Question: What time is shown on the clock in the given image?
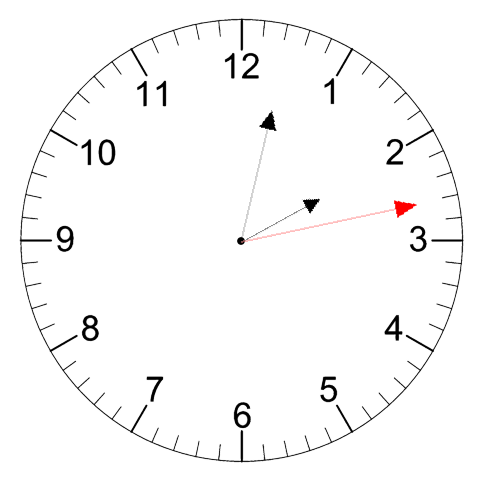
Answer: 02:02:13